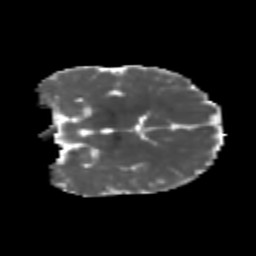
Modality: MD
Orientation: coronal
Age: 6
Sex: male
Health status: healthy